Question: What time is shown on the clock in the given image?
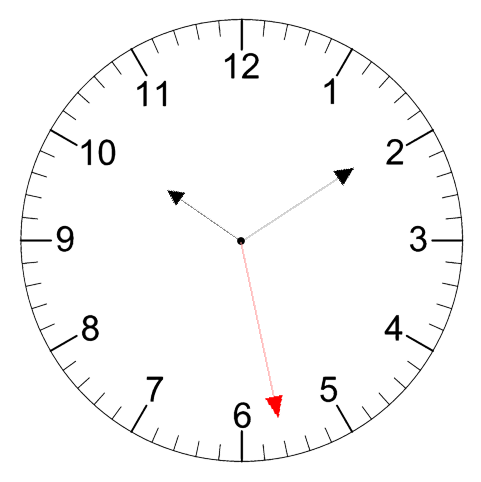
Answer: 10:09:28